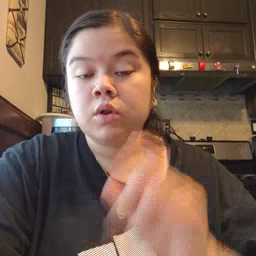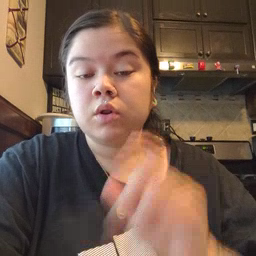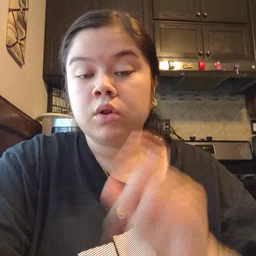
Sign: face